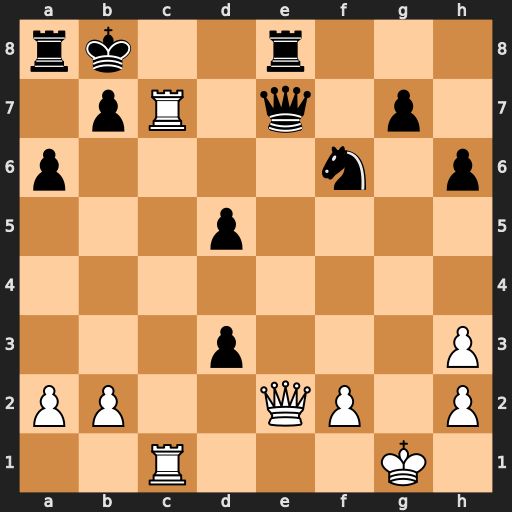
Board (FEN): rk2r3/1pR1q1p1/p4n1p/3p4/8/3p3P/PP2QP1P/2R3K1
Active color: w
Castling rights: -
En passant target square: -
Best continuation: Qxe7 Rxe7 Rxe7